Aerial crown-view tile of a tropical tree (Barro Colorado Island, Panama), acquired 20250217:
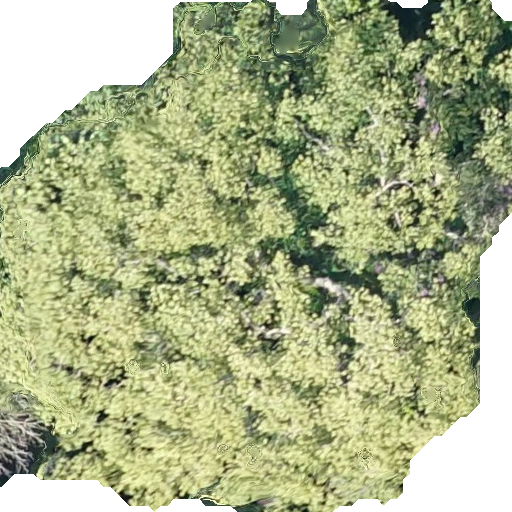
Species: Hieronyma alchorneoides
GBIF accepted scientific name: Hieronyma alchorneoides
Crown area: 371.824 m²